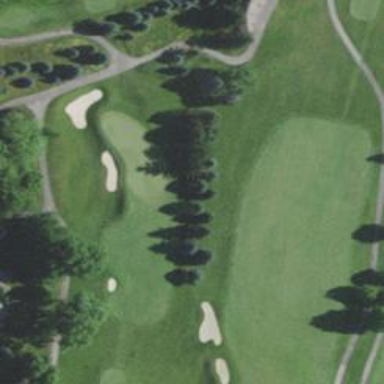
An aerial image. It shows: View of golf hole.